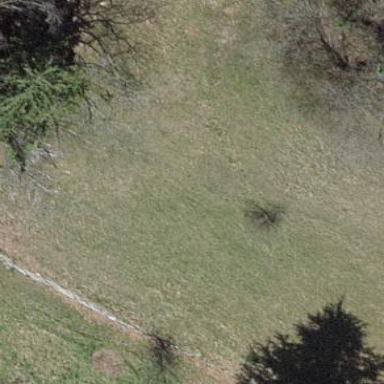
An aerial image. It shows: Open area covered with grass.